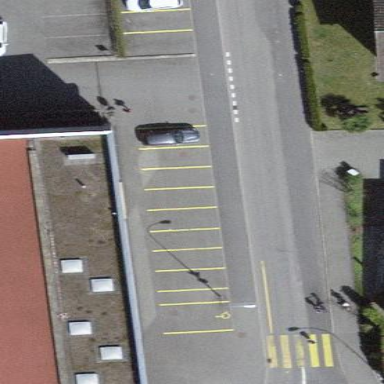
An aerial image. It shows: Street-side parking area.